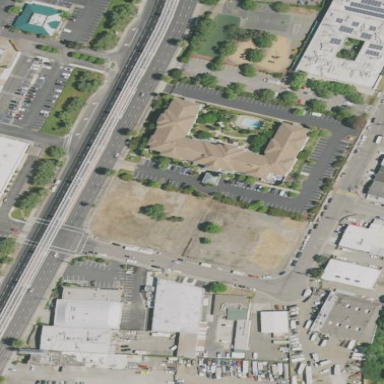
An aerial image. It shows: Parking area with asphalt surface. This is surface parking with park-and-ride facility.